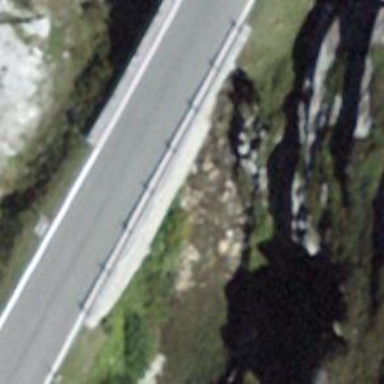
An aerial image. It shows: Primary highway bridge with asphalt surface.